Question: I am trying to position N.5 'QDockWidget' according to the following lay-out in Figure 1 below:

For some reasons when I add the second and the third 'QDockwidget' on the 'QMainWindow' they are positioned in a very different way and I don't understand if there is a problem for the anchorage. Therefore the fourth and the fifth 'QDockWidget' are positioned even in a more strange way.
Can someone explain how to achieve the lay-out of Figure 1?
Thanks for pointing in the right direction
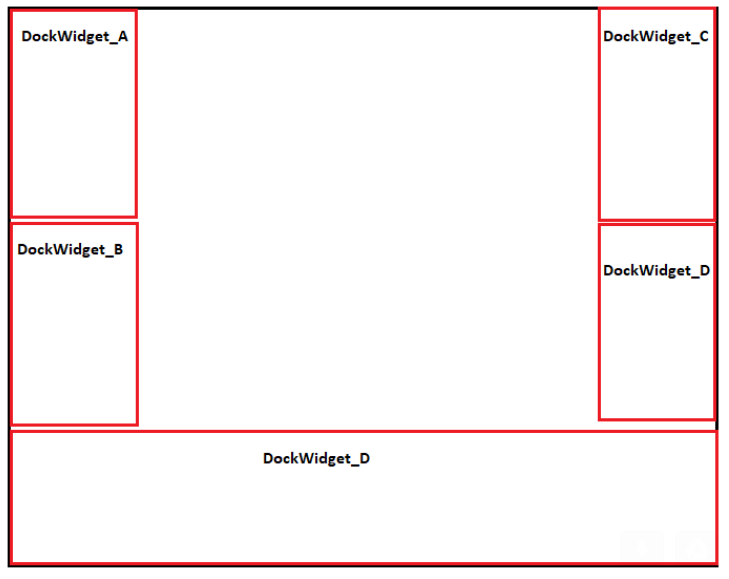
Answer: The design using Qt Designer:
'''
<?xml version="1.0" encoding="UTF-8"?>
<ui version="4.0">
<class>MainWindow</class>
<widget class="QMainWindow" name="MainWindow">
<property name="geometry">
<rect>
<x>0</x>
<y>0</y>
<width>800</width>
<height>600</height>
</rect>
</property>
<property name="windowTitle">
<string>MainWindow</string>
</property>
<widget class="QWidget" name="centralwidget"/>
<widget class="QMenuBar" name="menubar">
<property name="geometry">
<rect>
<x>0</x>
<y>0</y>
<width>800</width>
<height>27</height>
</rect>
</property>
</widget>
<widget class="QStatusBar" name="statusbar"/>
<widget class="QDockWidget" name="dockWidget">
<attribute name="dockWidgetArea">
<number>1</number>
</attribute>
<widget class="QWidget" name="dockWidgetContents"/>
</widget>
<widget class="QDockWidget" name="dockWidget_2">
<attribute name="dockWidgetArea">
<number>1</number>
</attribute>
<widget class="QWidget" name="dockWidgetContents_2"/>
</widget>
<widget class="QDockWidget" name="dockWidget_5">
<attribute name="dockWidgetArea">
<number>8</number>
</attribute>
<widget class="QWidget" name="dockWidgetContents_3"/>
</widget>
<widget class="QDockWidget" name="dockWidget_3">
<attribute name="dockWidgetArea">
<number>2</number>
</attribute>
<widget class="QWidget" name="dockWidgetContents_6"/>
</widget>
<widget class="QDockWidget" name="dockWidget_4">
<attribute name="dockWidgetArea">
<number>2</number>
</attribute>
<widget class="QWidget" name="dockWidgetContents_7"/>
</widget>
</widget>
<resources/>
<connections/>
</ui>
'''
With C++ code:
'''
#include <QtWidgets>
int main(int argc, char *argv[])
{
QApplication a(argc, argv);
QMainWindow w;
QDockWidget *dock_widget_a = new QDockWidget;
w.addDockWidget(Qt::LeftDockWidgetArea, dock_widget_a);
QDockWidget *dock_widget_b = new QDockWidget;
w.addDockWidget(Qt::LeftDockWidgetArea, dock_widget_b);
QDockWidget *dock_widget_c = new QDockWidget;
w.addDockWidget(Qt::RightDockWidgetArea, dock_widget_c);
QDockWidget *dock_widget_d = new QDockWidget;
w.addDockWidget(Qt::RightDockWidgetArea, dock_widget_d);
QDockWidget *dock_widget_e = new QDockWidget;
w.addDockWidget(Qt::BottomDockWidgetArea, dock_widget_e);
w.setCentralWidget(new QWidget);
w.resize(640, 480);
w.show();
return a.exec();
}
'''
<URL>